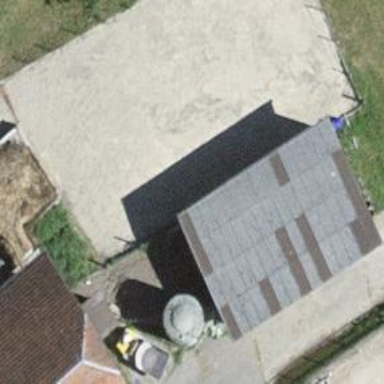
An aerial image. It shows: Shed building.